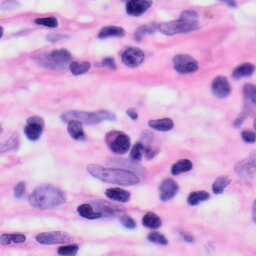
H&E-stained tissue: Skin